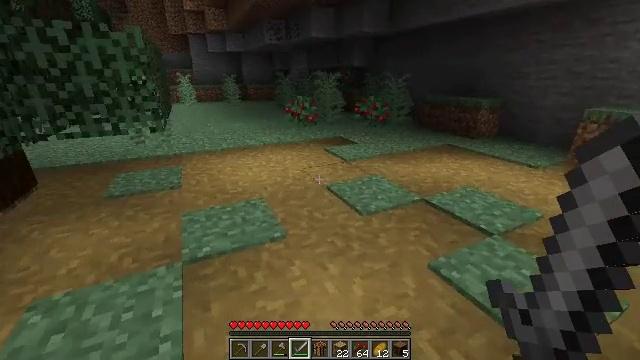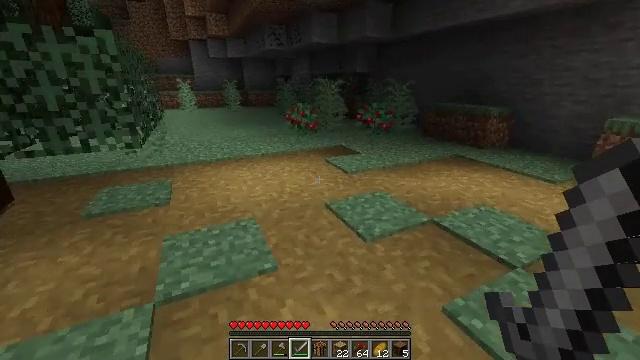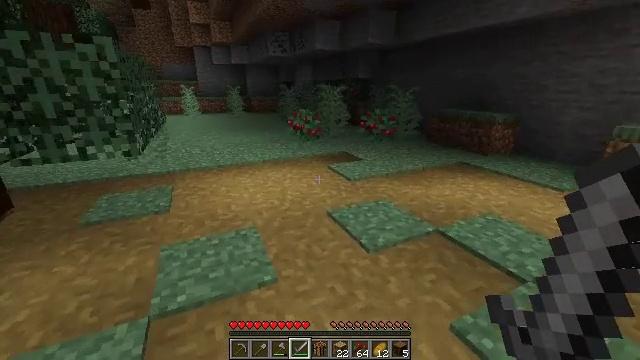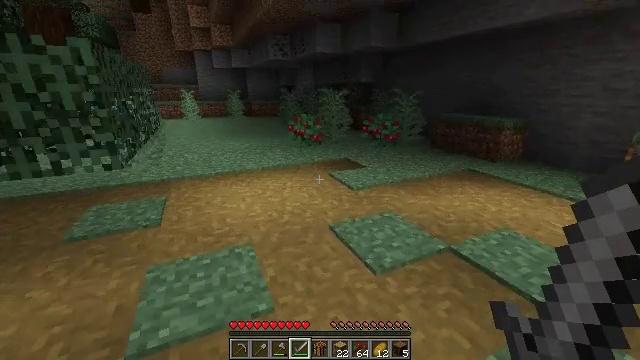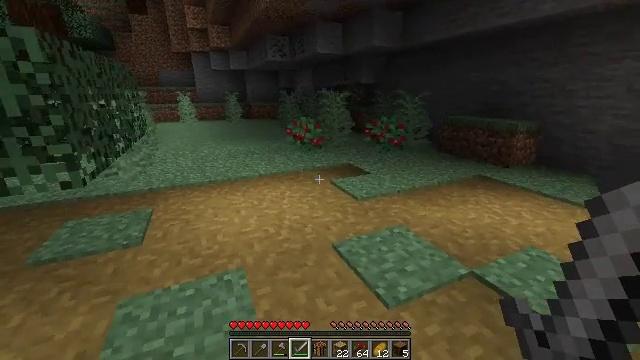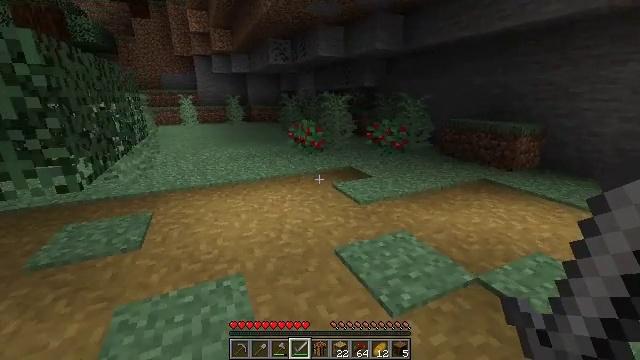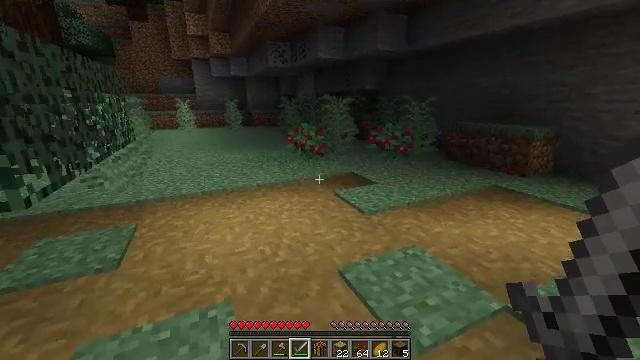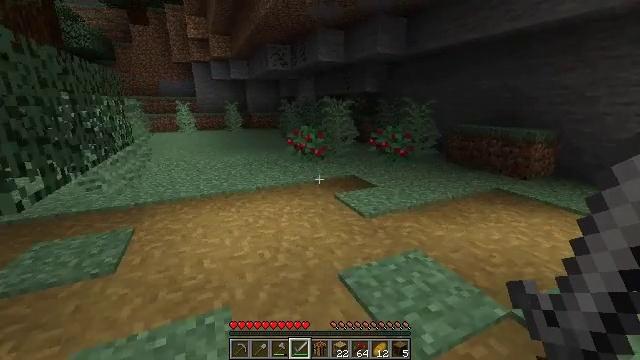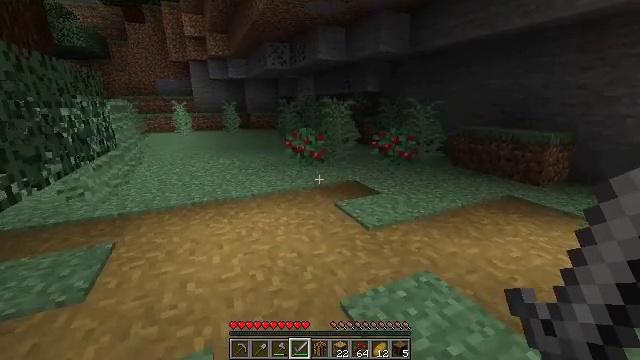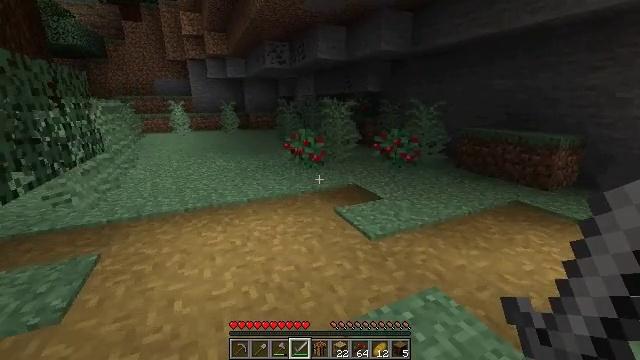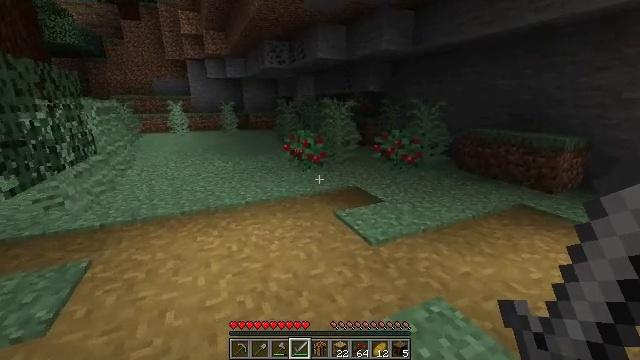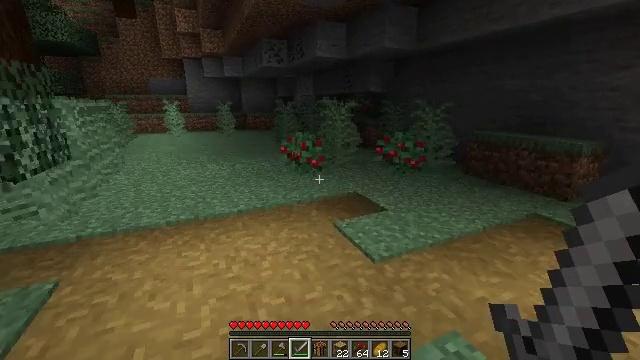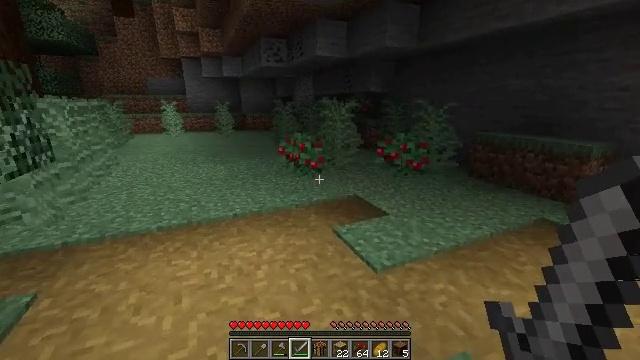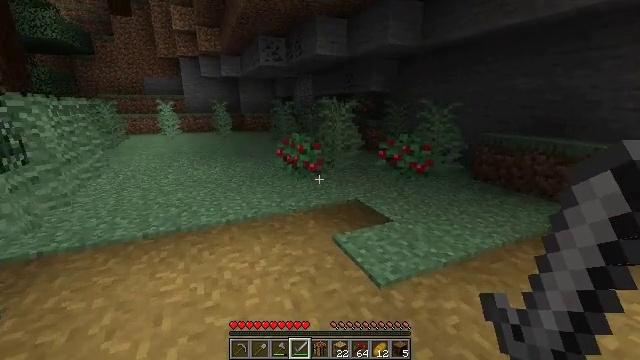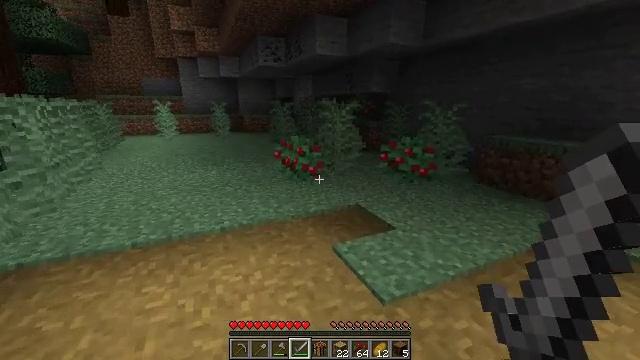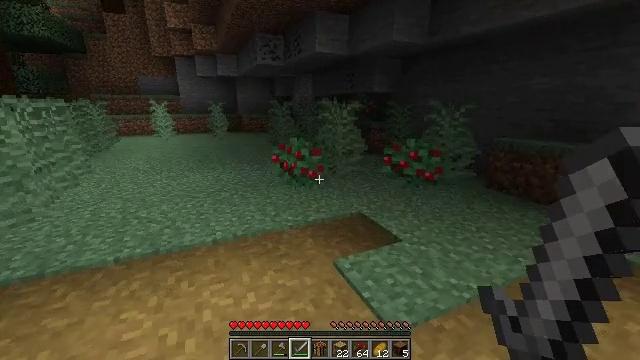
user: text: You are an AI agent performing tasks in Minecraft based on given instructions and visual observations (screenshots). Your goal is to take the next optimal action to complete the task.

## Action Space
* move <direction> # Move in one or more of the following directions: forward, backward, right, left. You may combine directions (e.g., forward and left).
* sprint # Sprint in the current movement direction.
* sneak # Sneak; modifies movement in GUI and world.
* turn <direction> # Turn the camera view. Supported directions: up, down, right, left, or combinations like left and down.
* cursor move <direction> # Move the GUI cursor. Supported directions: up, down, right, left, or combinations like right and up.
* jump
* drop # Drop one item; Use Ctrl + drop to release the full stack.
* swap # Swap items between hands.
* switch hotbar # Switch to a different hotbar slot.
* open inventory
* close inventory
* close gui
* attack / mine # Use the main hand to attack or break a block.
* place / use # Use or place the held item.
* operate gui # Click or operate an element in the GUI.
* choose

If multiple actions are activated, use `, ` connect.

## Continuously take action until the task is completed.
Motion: motion action
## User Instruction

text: Mine the sweet berry bush.
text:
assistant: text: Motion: move forward, turn up
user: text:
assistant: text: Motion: move forward, turn up
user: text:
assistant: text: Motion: move forward
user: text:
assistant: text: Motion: move forward
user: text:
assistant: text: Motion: move forward
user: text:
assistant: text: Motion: move forward
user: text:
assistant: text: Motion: move forward
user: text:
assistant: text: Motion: move forward
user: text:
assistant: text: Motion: move forward
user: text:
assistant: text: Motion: move forward
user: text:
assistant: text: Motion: move forward
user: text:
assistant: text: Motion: move forward
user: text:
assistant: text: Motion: move forward
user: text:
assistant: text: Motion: move forward
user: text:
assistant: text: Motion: move forward
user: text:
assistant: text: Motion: move forward
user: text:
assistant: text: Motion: move forward
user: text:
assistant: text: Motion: move forward
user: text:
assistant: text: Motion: move forward
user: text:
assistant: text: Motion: move forward
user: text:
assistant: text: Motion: move forward, turn left
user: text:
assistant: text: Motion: move forward, attack / mine
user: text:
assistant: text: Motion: move forward, attack / mine
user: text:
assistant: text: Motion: move forward and move right, attack / mine
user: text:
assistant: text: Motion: move forward and move right, turn right
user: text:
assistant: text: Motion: move forward and move right, turn right and down
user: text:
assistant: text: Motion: move forward and move right, turn right and down
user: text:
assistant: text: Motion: move forward and move right, turn right, attack / mine
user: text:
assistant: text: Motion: move forward and move right, attack / mine
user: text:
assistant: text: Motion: move forward, turn left, attack / mine